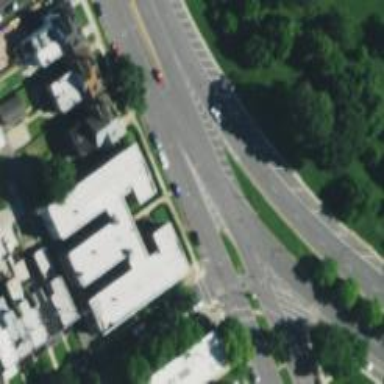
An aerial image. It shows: Asphalt road with secondary link designation.